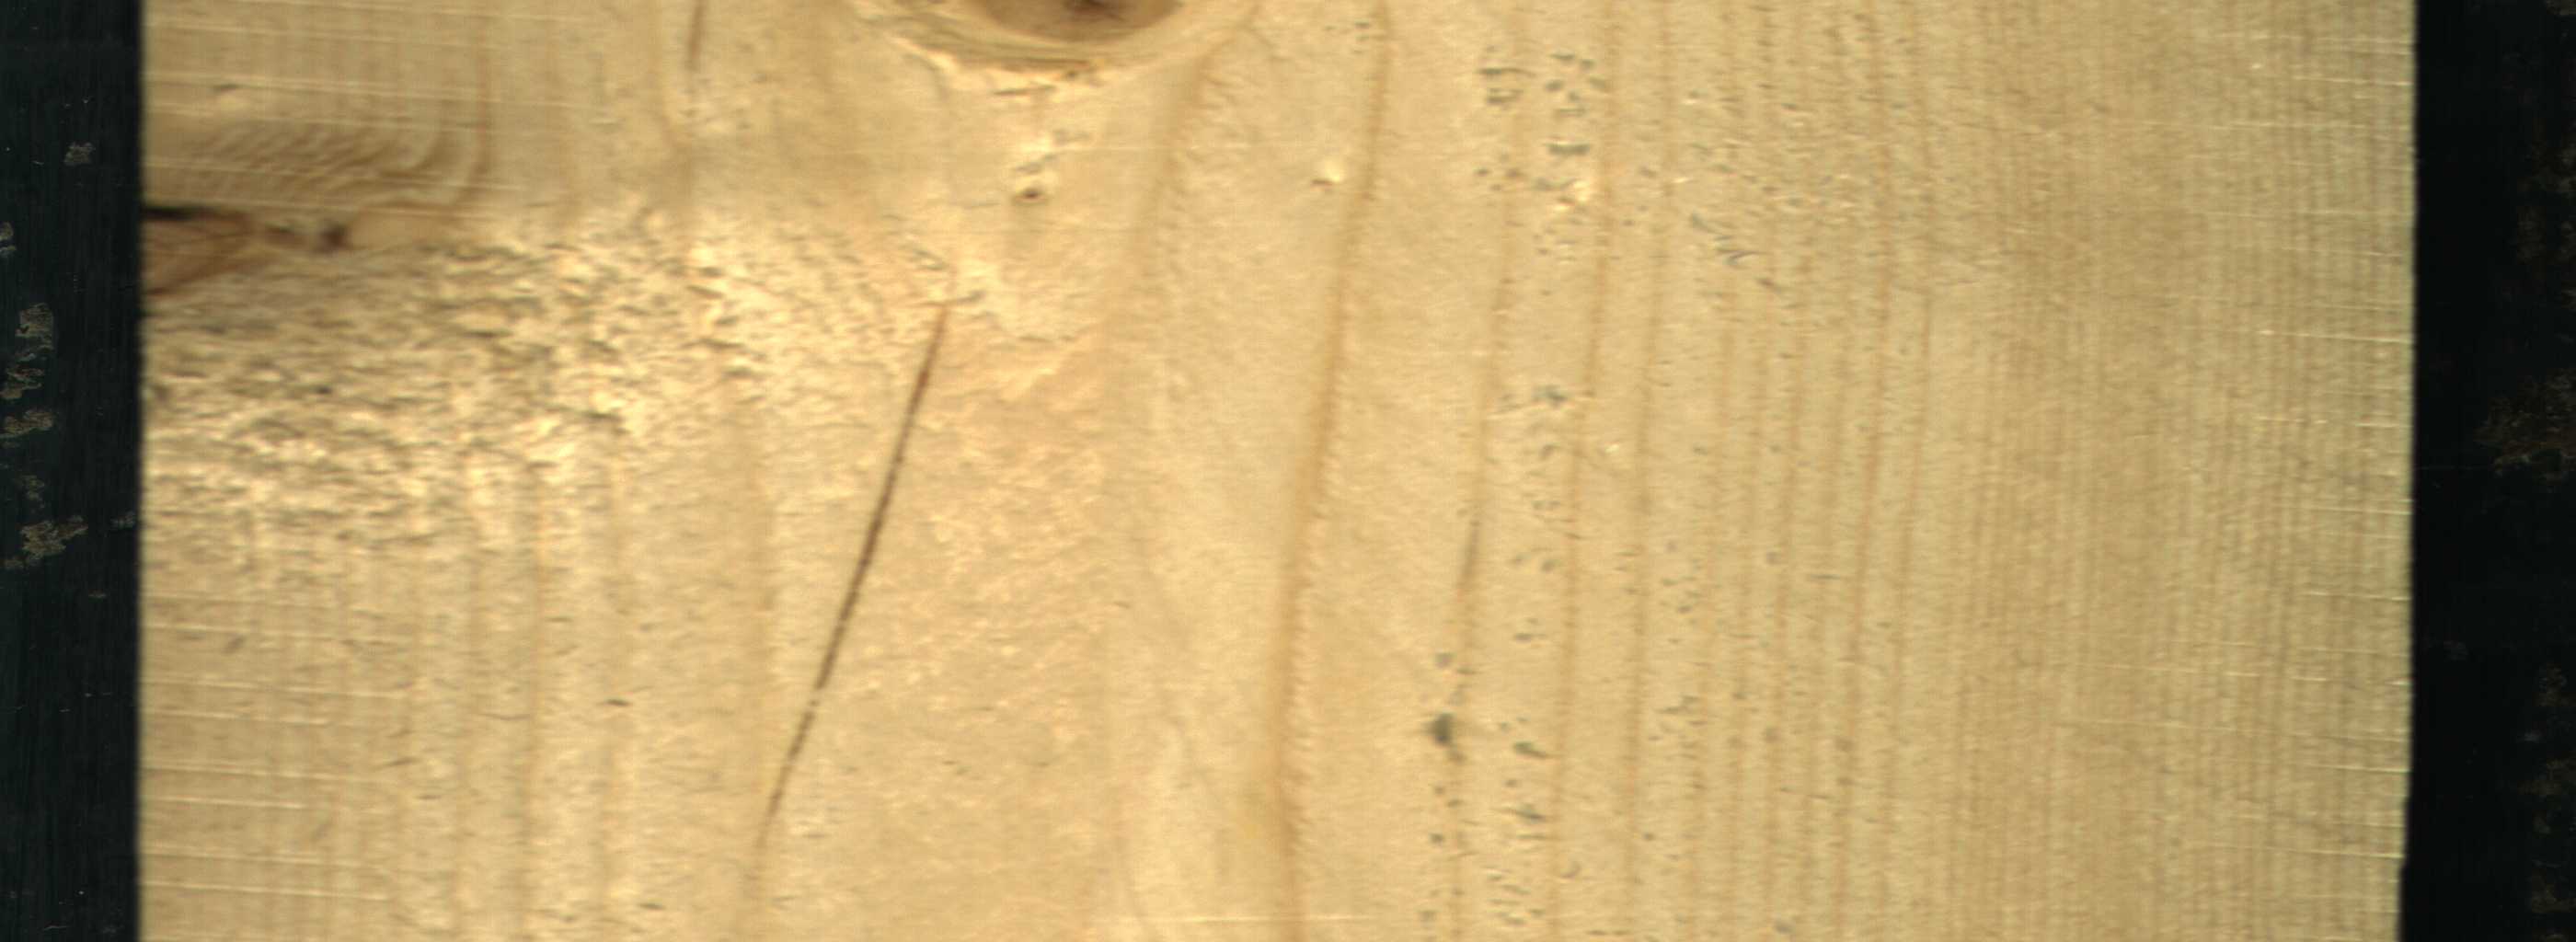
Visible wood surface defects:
Crack
Live_Knot
Live_Knot
Live_Knot